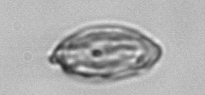
Label: Katodinium_or_Torodinium